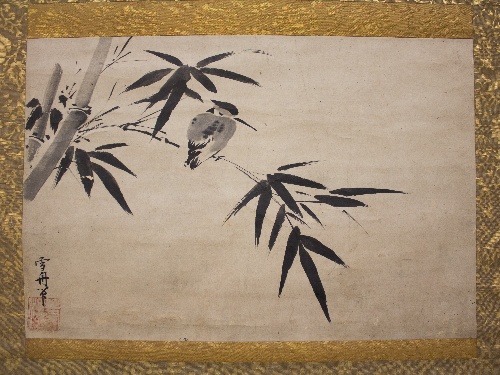
Title: 竹に翡翠図|Kingfisher and Bamboo
Artist: Sesshū Tōyō 雪舟等楊
Artist bio: Japanese, 1420–1506
Date: 19th century
Object type: Painting
Classification: Paintings
Medium: Hanging scroll; ink on paper
Culture: Japan
Period: Edo (1615–1868)–Meiji (1868–1912) period
Dimensions: Image: 10 1/2 × 15 3/4 in. (26.7 × 40 cm)
Overall with mounting: 45 × 20 5/8 in. (114.3 × 52.4 cm)
Overall with knobs: 45 in. × 22 3/8 in. × 1 in (diam. of knobs) . (114.3 × 56.8 × 2.5 cm)
Department: Asian Art
Credit line: Charles Stewart Smith Collection, Gift of Mrs. Charles Stewart Smith, Charles Stewart Smith Jr., and Howard Caswell Smith, in memory of Charles Stewart Smith, 1914
Accession year: 1914
Repository: Metropolitan Museum of Art, New York, NY
Tags: Birds|Bamboo